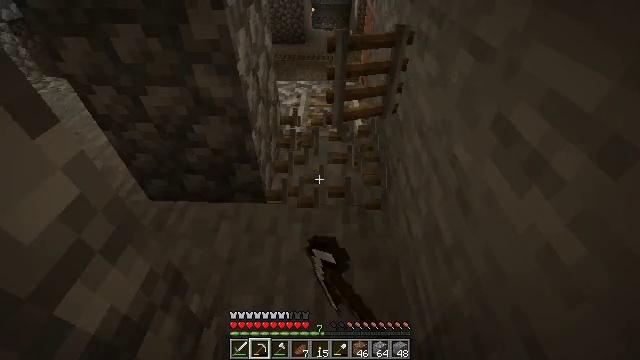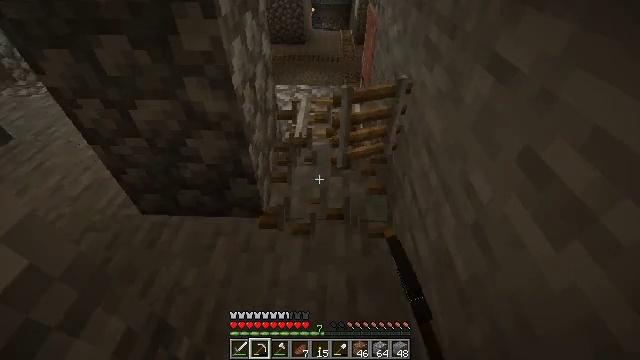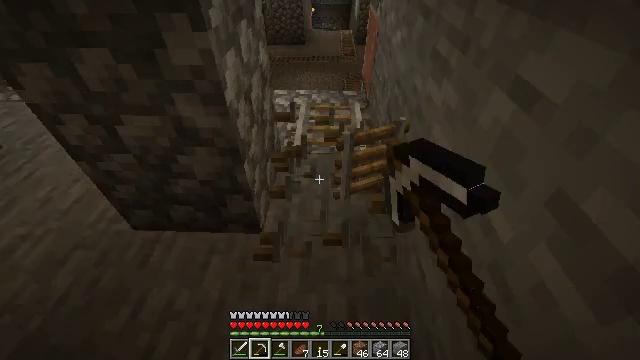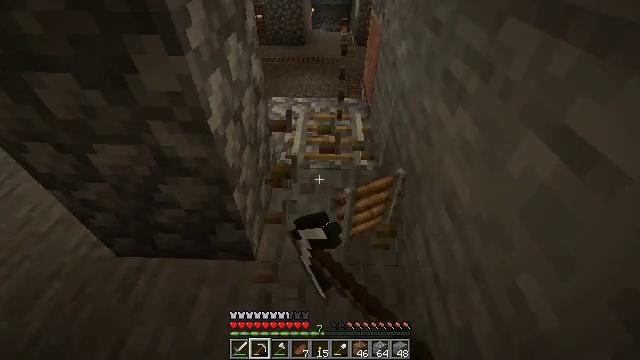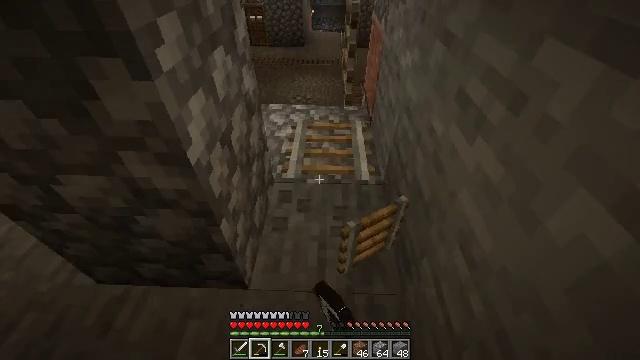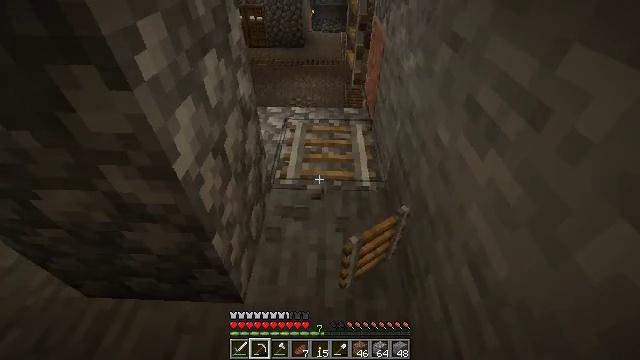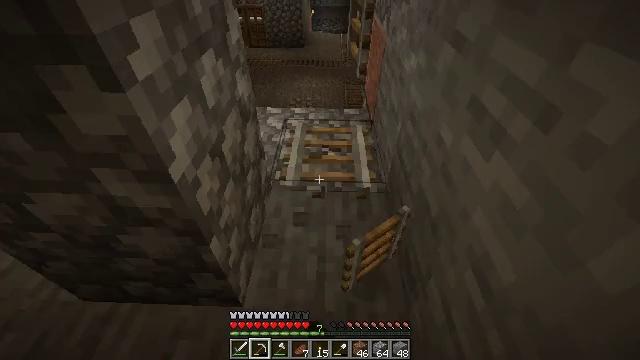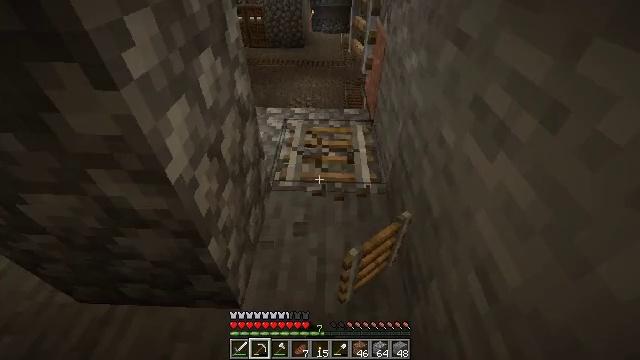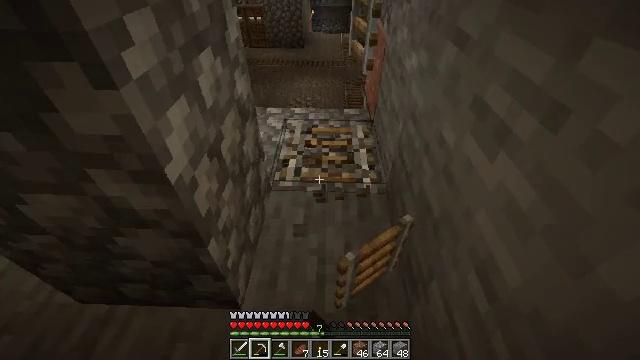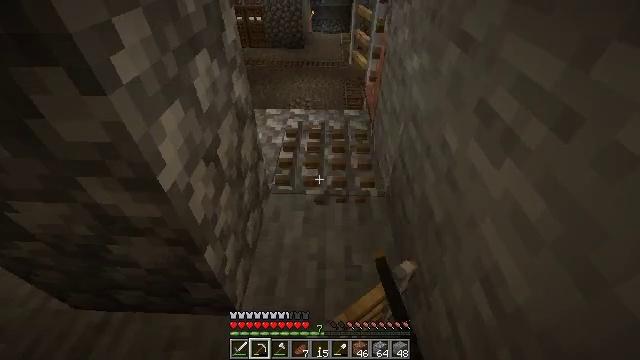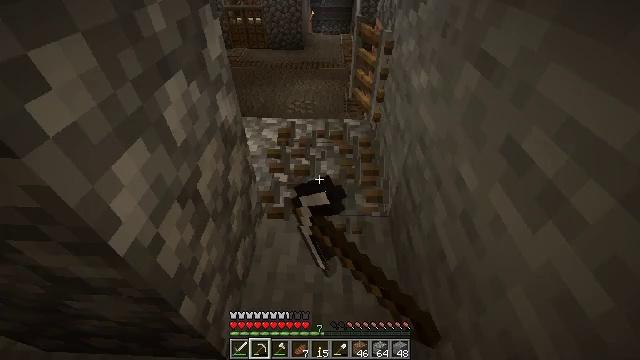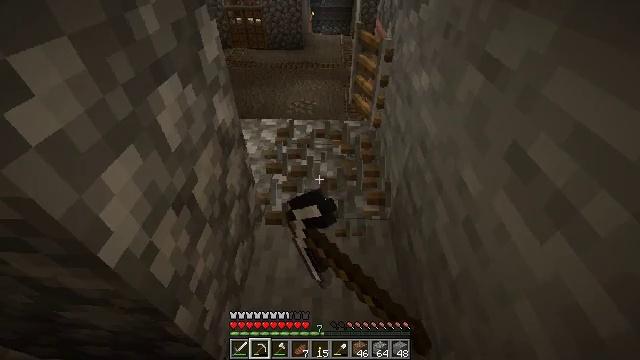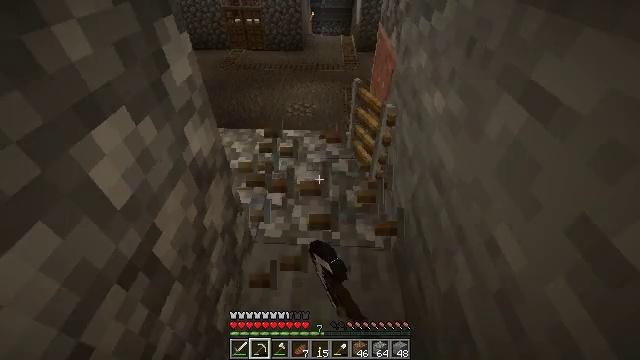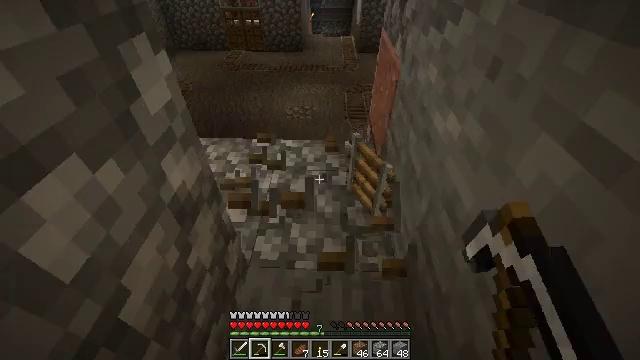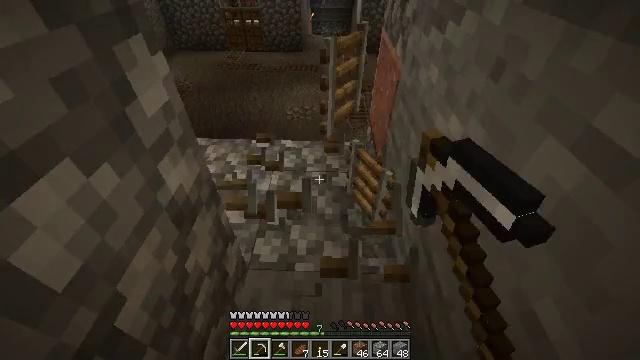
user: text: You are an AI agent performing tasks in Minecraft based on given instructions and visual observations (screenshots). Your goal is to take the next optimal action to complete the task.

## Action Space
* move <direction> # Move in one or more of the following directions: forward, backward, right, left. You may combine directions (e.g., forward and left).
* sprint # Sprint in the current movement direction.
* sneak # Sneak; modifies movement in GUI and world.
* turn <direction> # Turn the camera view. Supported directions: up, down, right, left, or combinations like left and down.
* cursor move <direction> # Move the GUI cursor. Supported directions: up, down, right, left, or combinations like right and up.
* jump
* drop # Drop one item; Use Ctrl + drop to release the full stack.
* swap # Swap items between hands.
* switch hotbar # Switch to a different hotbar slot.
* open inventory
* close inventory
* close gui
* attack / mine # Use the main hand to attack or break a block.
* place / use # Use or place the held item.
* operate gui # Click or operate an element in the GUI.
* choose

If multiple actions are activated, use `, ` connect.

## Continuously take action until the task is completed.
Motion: motion action
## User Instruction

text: Gather the rail for future use.
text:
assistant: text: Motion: move forward, attack / mine
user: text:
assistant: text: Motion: move forward, attack / mine
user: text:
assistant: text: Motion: move forward, attack / mine
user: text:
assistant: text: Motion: attack / mine
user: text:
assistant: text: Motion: attack / mine
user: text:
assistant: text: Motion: attack / mine
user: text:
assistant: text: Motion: attack / mine
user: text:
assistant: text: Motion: attack / mine
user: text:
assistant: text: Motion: move forward, attack / mine
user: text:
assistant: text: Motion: move forward, attack / mine
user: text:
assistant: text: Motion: move forward, attack / mine
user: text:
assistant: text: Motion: move forward, attack / mine
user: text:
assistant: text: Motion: attack / mine
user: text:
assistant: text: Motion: attack / mine
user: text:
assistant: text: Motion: no_op